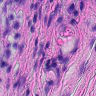
Metastatic tissue present: no